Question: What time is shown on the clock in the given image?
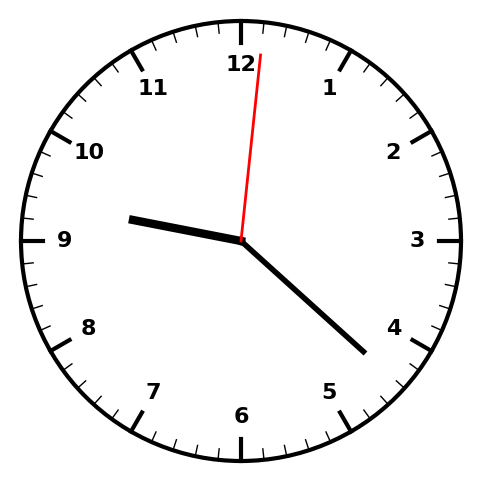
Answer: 09:22:01